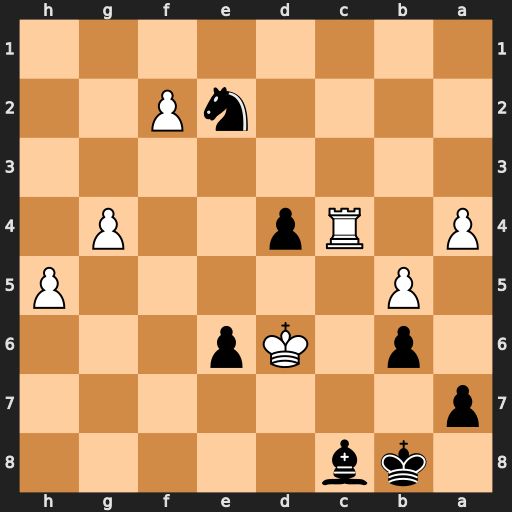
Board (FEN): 1kb5/p7/1p1Kp3/1P5P/P1Rp2P1/8/4nP2/8
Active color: b
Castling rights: -
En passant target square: -
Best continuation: d3 Ke7 d2